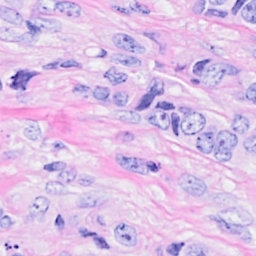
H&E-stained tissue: Breast